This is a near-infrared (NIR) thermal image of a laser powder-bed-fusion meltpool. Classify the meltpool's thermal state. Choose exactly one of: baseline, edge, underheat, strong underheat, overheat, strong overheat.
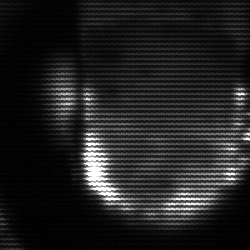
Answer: baseline